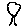
Label: tree